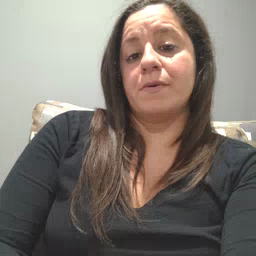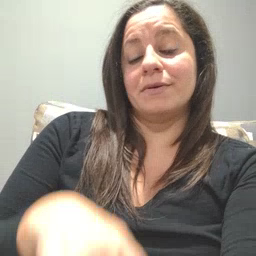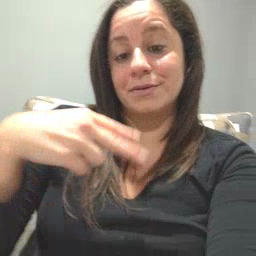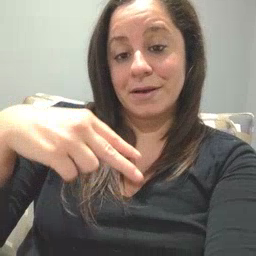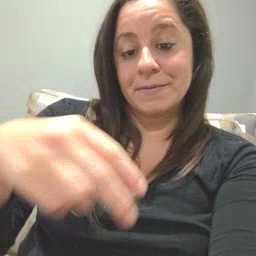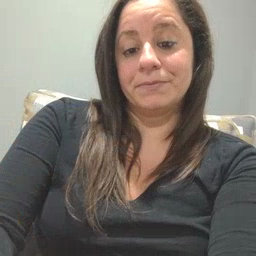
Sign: dance